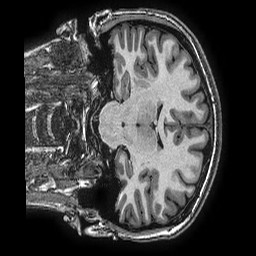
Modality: T1w
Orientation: coronal
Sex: female
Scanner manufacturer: ge
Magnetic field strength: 3 T
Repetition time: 0.0077 s
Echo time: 0.003436 s